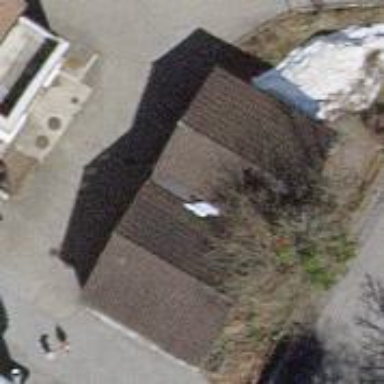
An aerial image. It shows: Garage building.